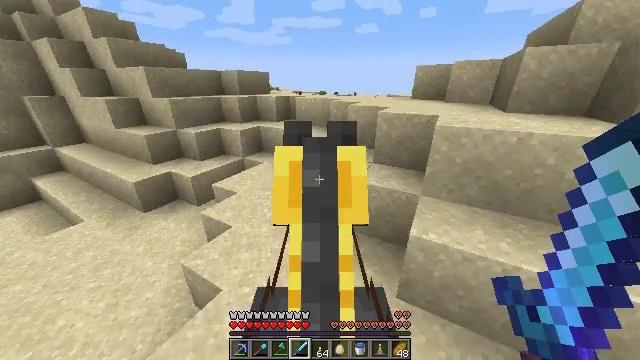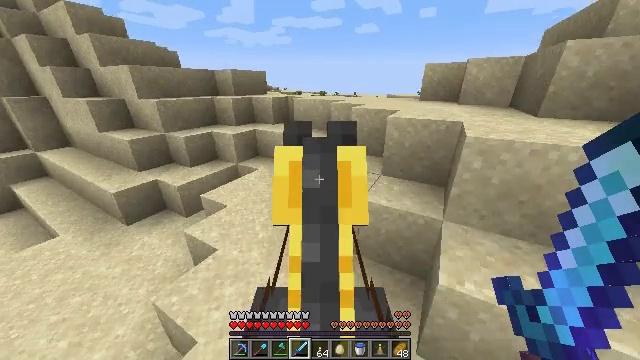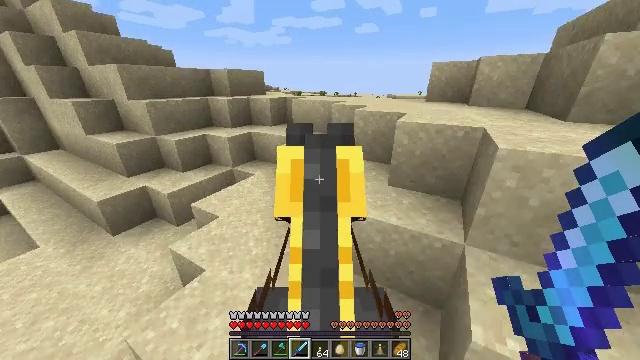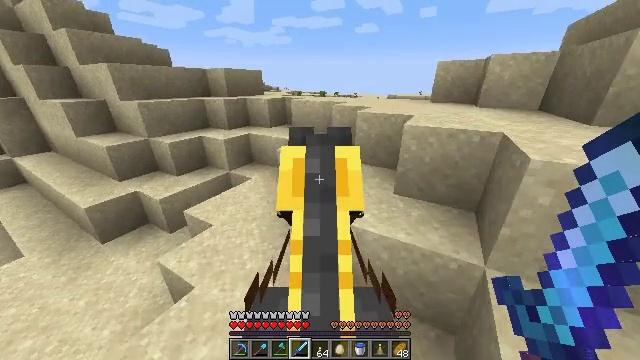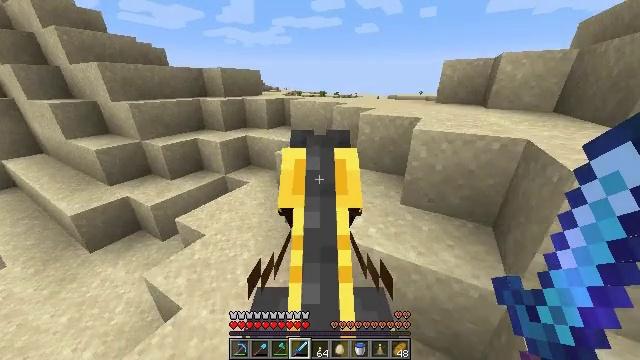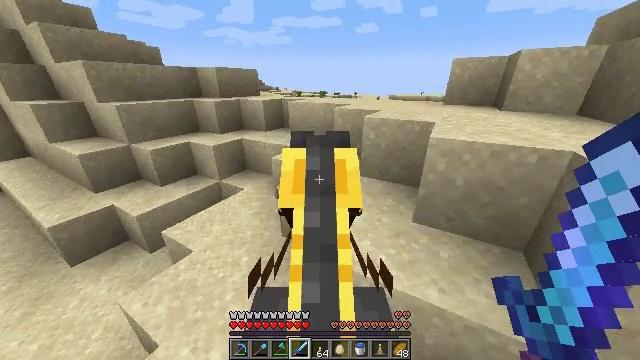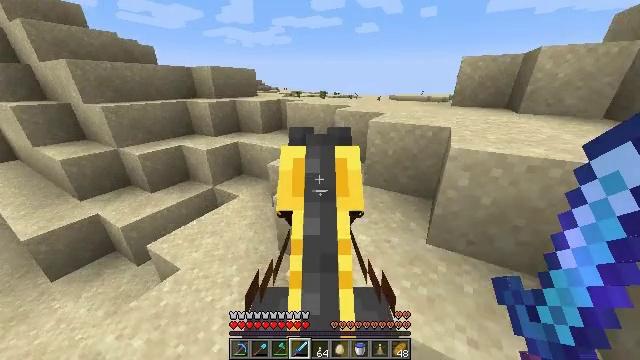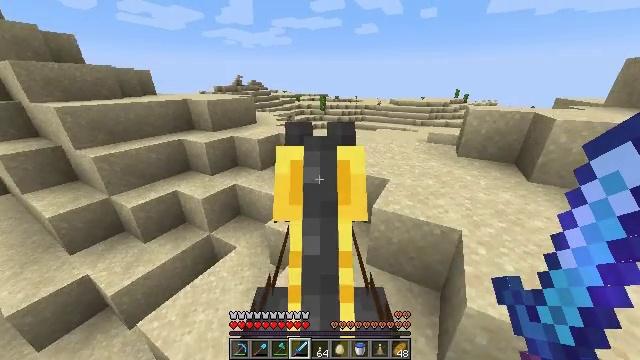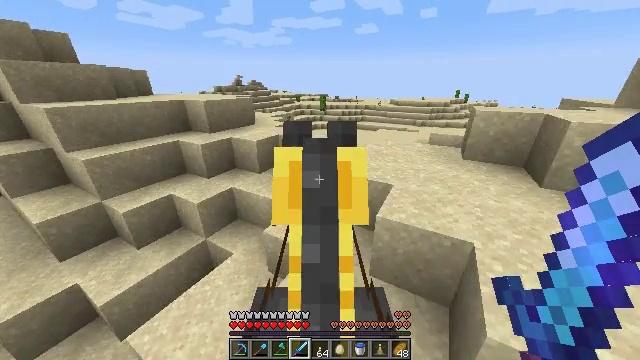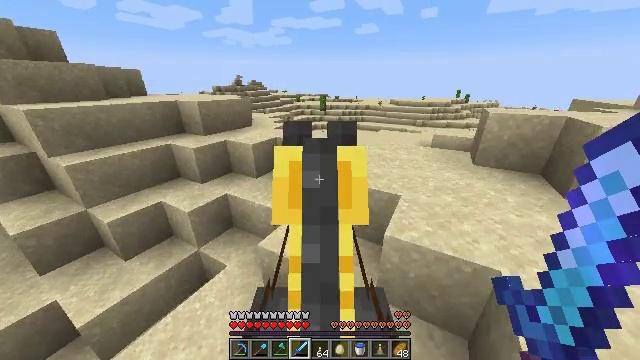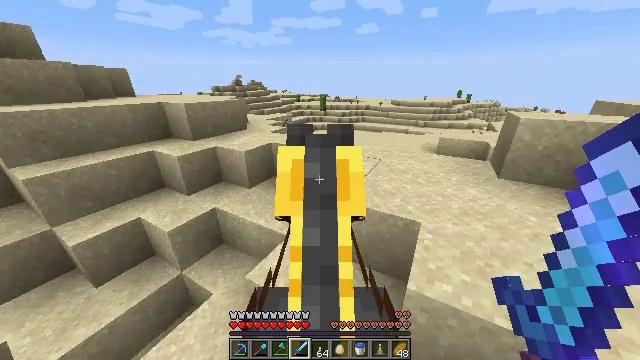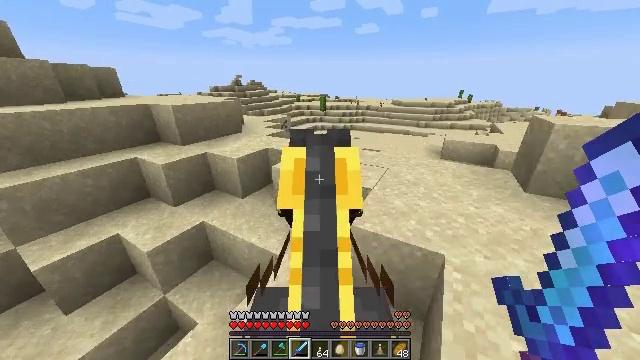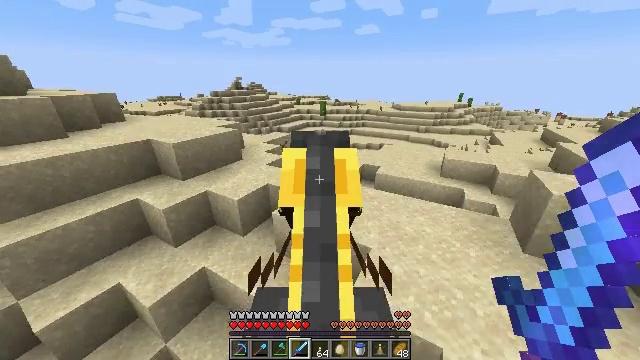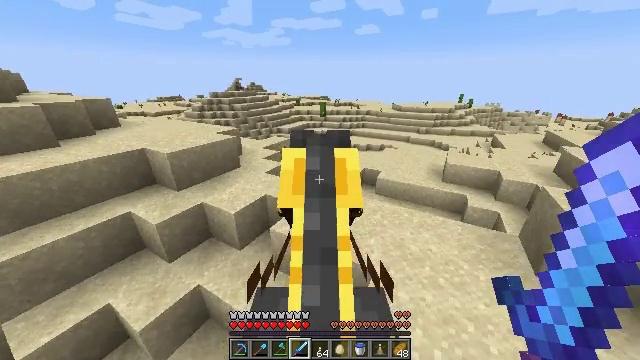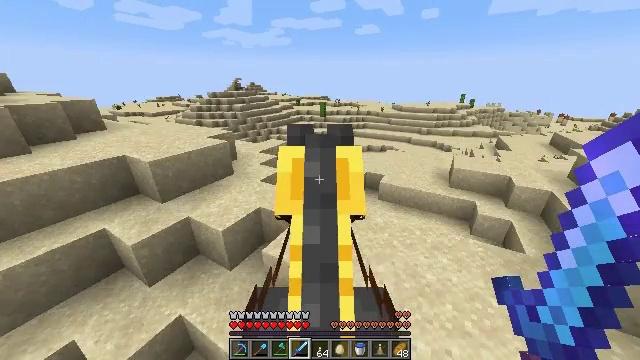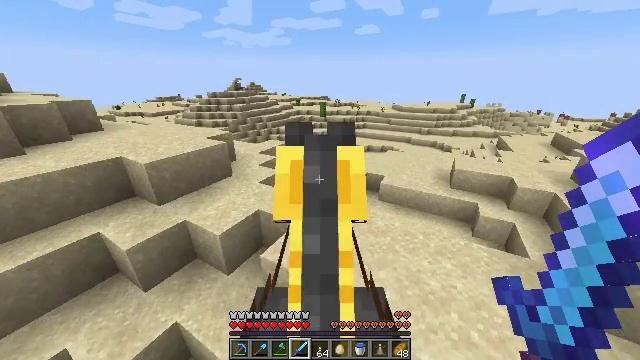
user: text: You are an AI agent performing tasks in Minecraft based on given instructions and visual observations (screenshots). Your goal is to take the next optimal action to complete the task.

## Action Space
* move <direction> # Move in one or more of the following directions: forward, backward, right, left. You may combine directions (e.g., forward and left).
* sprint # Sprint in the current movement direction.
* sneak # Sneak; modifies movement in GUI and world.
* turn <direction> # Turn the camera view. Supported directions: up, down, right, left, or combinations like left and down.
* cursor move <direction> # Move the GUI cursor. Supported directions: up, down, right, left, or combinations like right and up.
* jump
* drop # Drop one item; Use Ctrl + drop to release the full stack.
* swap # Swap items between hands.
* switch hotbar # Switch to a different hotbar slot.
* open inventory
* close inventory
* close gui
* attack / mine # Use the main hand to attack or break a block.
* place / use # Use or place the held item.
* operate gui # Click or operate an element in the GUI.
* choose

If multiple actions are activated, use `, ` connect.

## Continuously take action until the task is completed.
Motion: motion action
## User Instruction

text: Collect sandstone by mining.
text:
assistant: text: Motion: move forward, sprint
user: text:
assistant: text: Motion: move forward, sprint
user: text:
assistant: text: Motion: move forward, sprint
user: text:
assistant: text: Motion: move forward, sprint
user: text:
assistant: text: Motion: move forward, sprint
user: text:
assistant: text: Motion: move forward, sprint
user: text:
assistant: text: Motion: move forward, sprint
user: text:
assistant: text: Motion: move forward, sprint
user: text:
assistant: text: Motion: move forward, sprint
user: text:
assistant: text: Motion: move forward, sprint
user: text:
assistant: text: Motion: move forward, sprint
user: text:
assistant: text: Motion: move forward, sprint
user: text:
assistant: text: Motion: move forward, sprint
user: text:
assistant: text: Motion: move forward, sprint
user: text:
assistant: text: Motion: move forward, sprint
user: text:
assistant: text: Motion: move forward, sprint
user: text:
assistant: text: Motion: move forward, sprint
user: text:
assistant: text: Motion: move forward, sprint
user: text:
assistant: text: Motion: move forward, sprint
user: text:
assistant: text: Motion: move forward, sprint
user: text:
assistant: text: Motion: move forward, sprint
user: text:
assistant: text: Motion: move forward, sprint, turn left and down
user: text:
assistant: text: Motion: move forward, sprint
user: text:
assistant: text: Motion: move forward, sprint, turn left
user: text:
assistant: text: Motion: move forward and move left, sprint, turn left
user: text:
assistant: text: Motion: move forward and move left, sprint, turn left
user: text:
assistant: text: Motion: move forward and move left, sprint, turn left
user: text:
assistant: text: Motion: move forward and move left, sprint, turn left
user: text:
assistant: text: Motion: move forward and move left, sprint
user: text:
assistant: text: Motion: move forward and move left, sprint